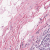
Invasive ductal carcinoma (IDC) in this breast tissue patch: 1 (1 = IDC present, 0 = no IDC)